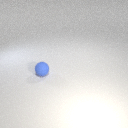
small blue rubber sphere